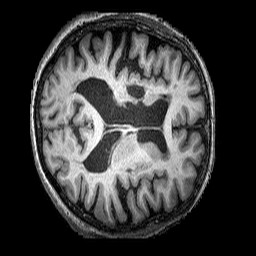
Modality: T1w
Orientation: axial
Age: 66
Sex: female
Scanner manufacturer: siemens
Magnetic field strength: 3 T
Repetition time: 2.25 s
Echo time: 0.00452 s